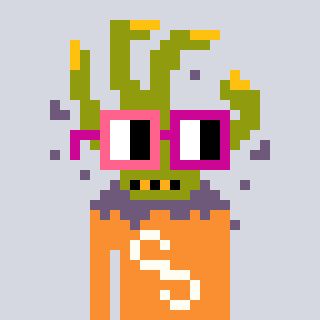
a pixel art character with square pink and red glasses, a zombie-hand-shaped head and a orange-colored body on a cool background